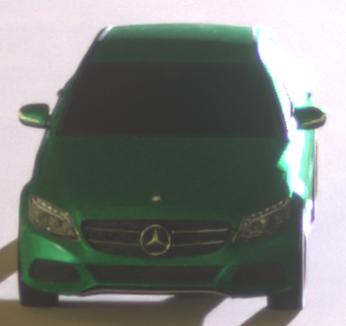
Make: Mercedes-Benz
Model: C 160
Detailed model: C-Class (205) Limousine
Model produced from: 2015/04
Model produced until: 2018/04
Doors: 4
Color: green
Road condition: dry road
Daytime: night
Contrast: high contrast